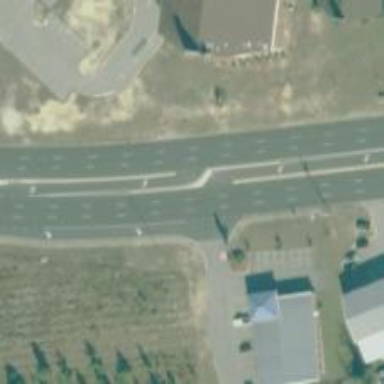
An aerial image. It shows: Trunk link highway.